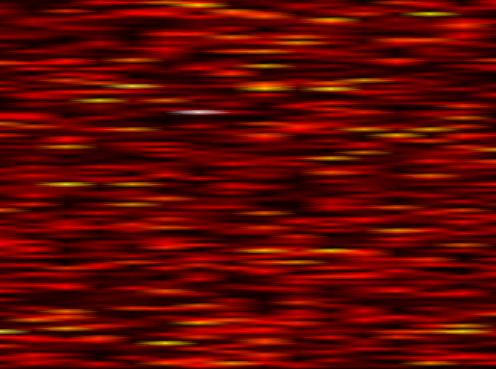
Label: FBMC